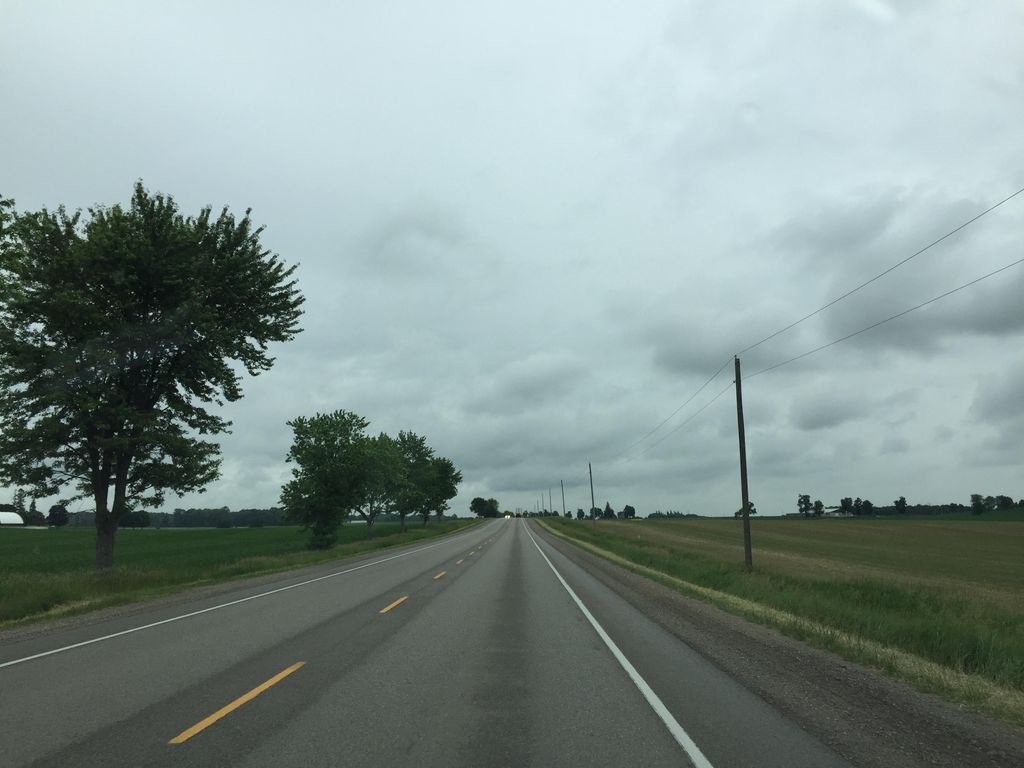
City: kitchener-waterloo